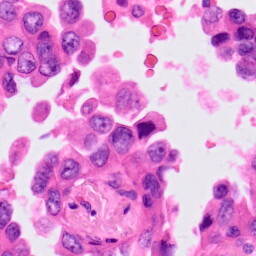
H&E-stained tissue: Lung